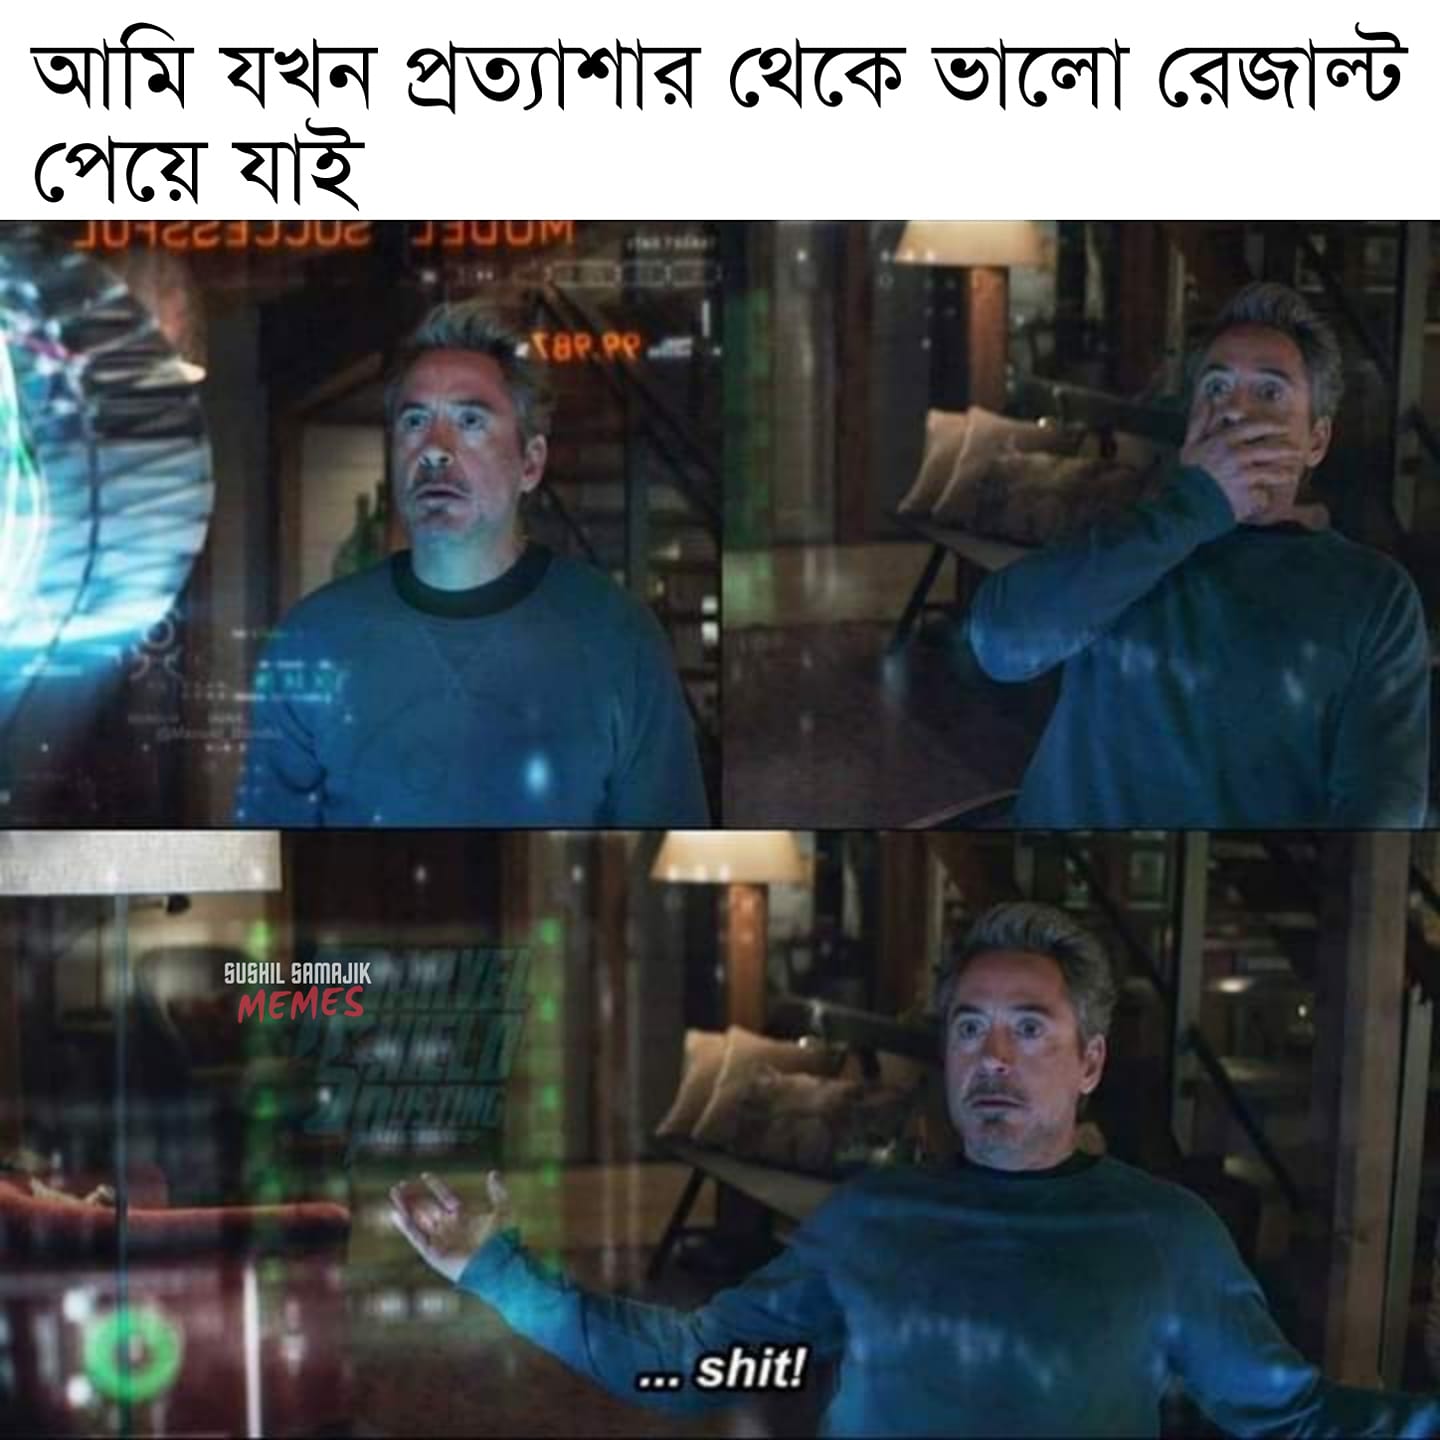
Caption: আমি প্রত্যাশার থেকে ভালো রেজাল্ট পেয়ে যাই      ... shit !
Label: non-hate